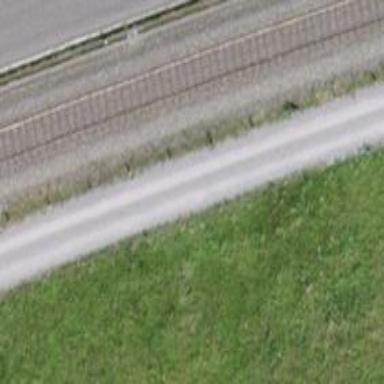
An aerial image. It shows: Compacted service road.